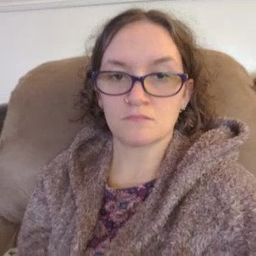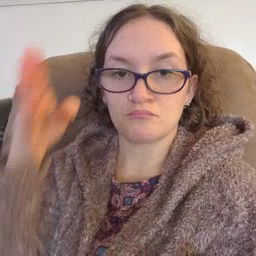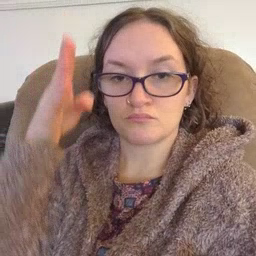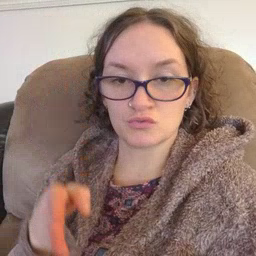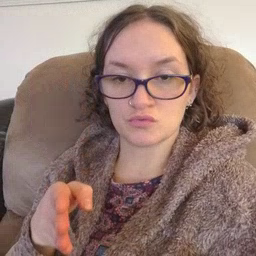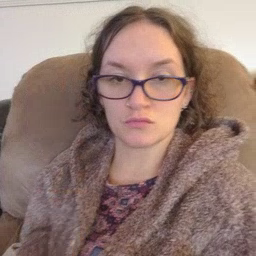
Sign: person